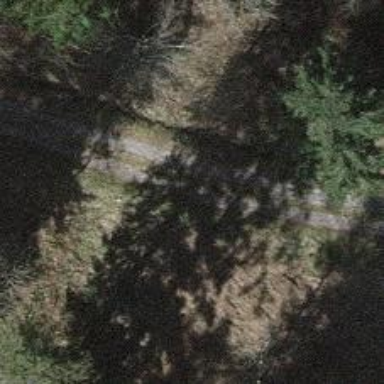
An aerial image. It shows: Track with grade2 tracktype.